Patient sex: M
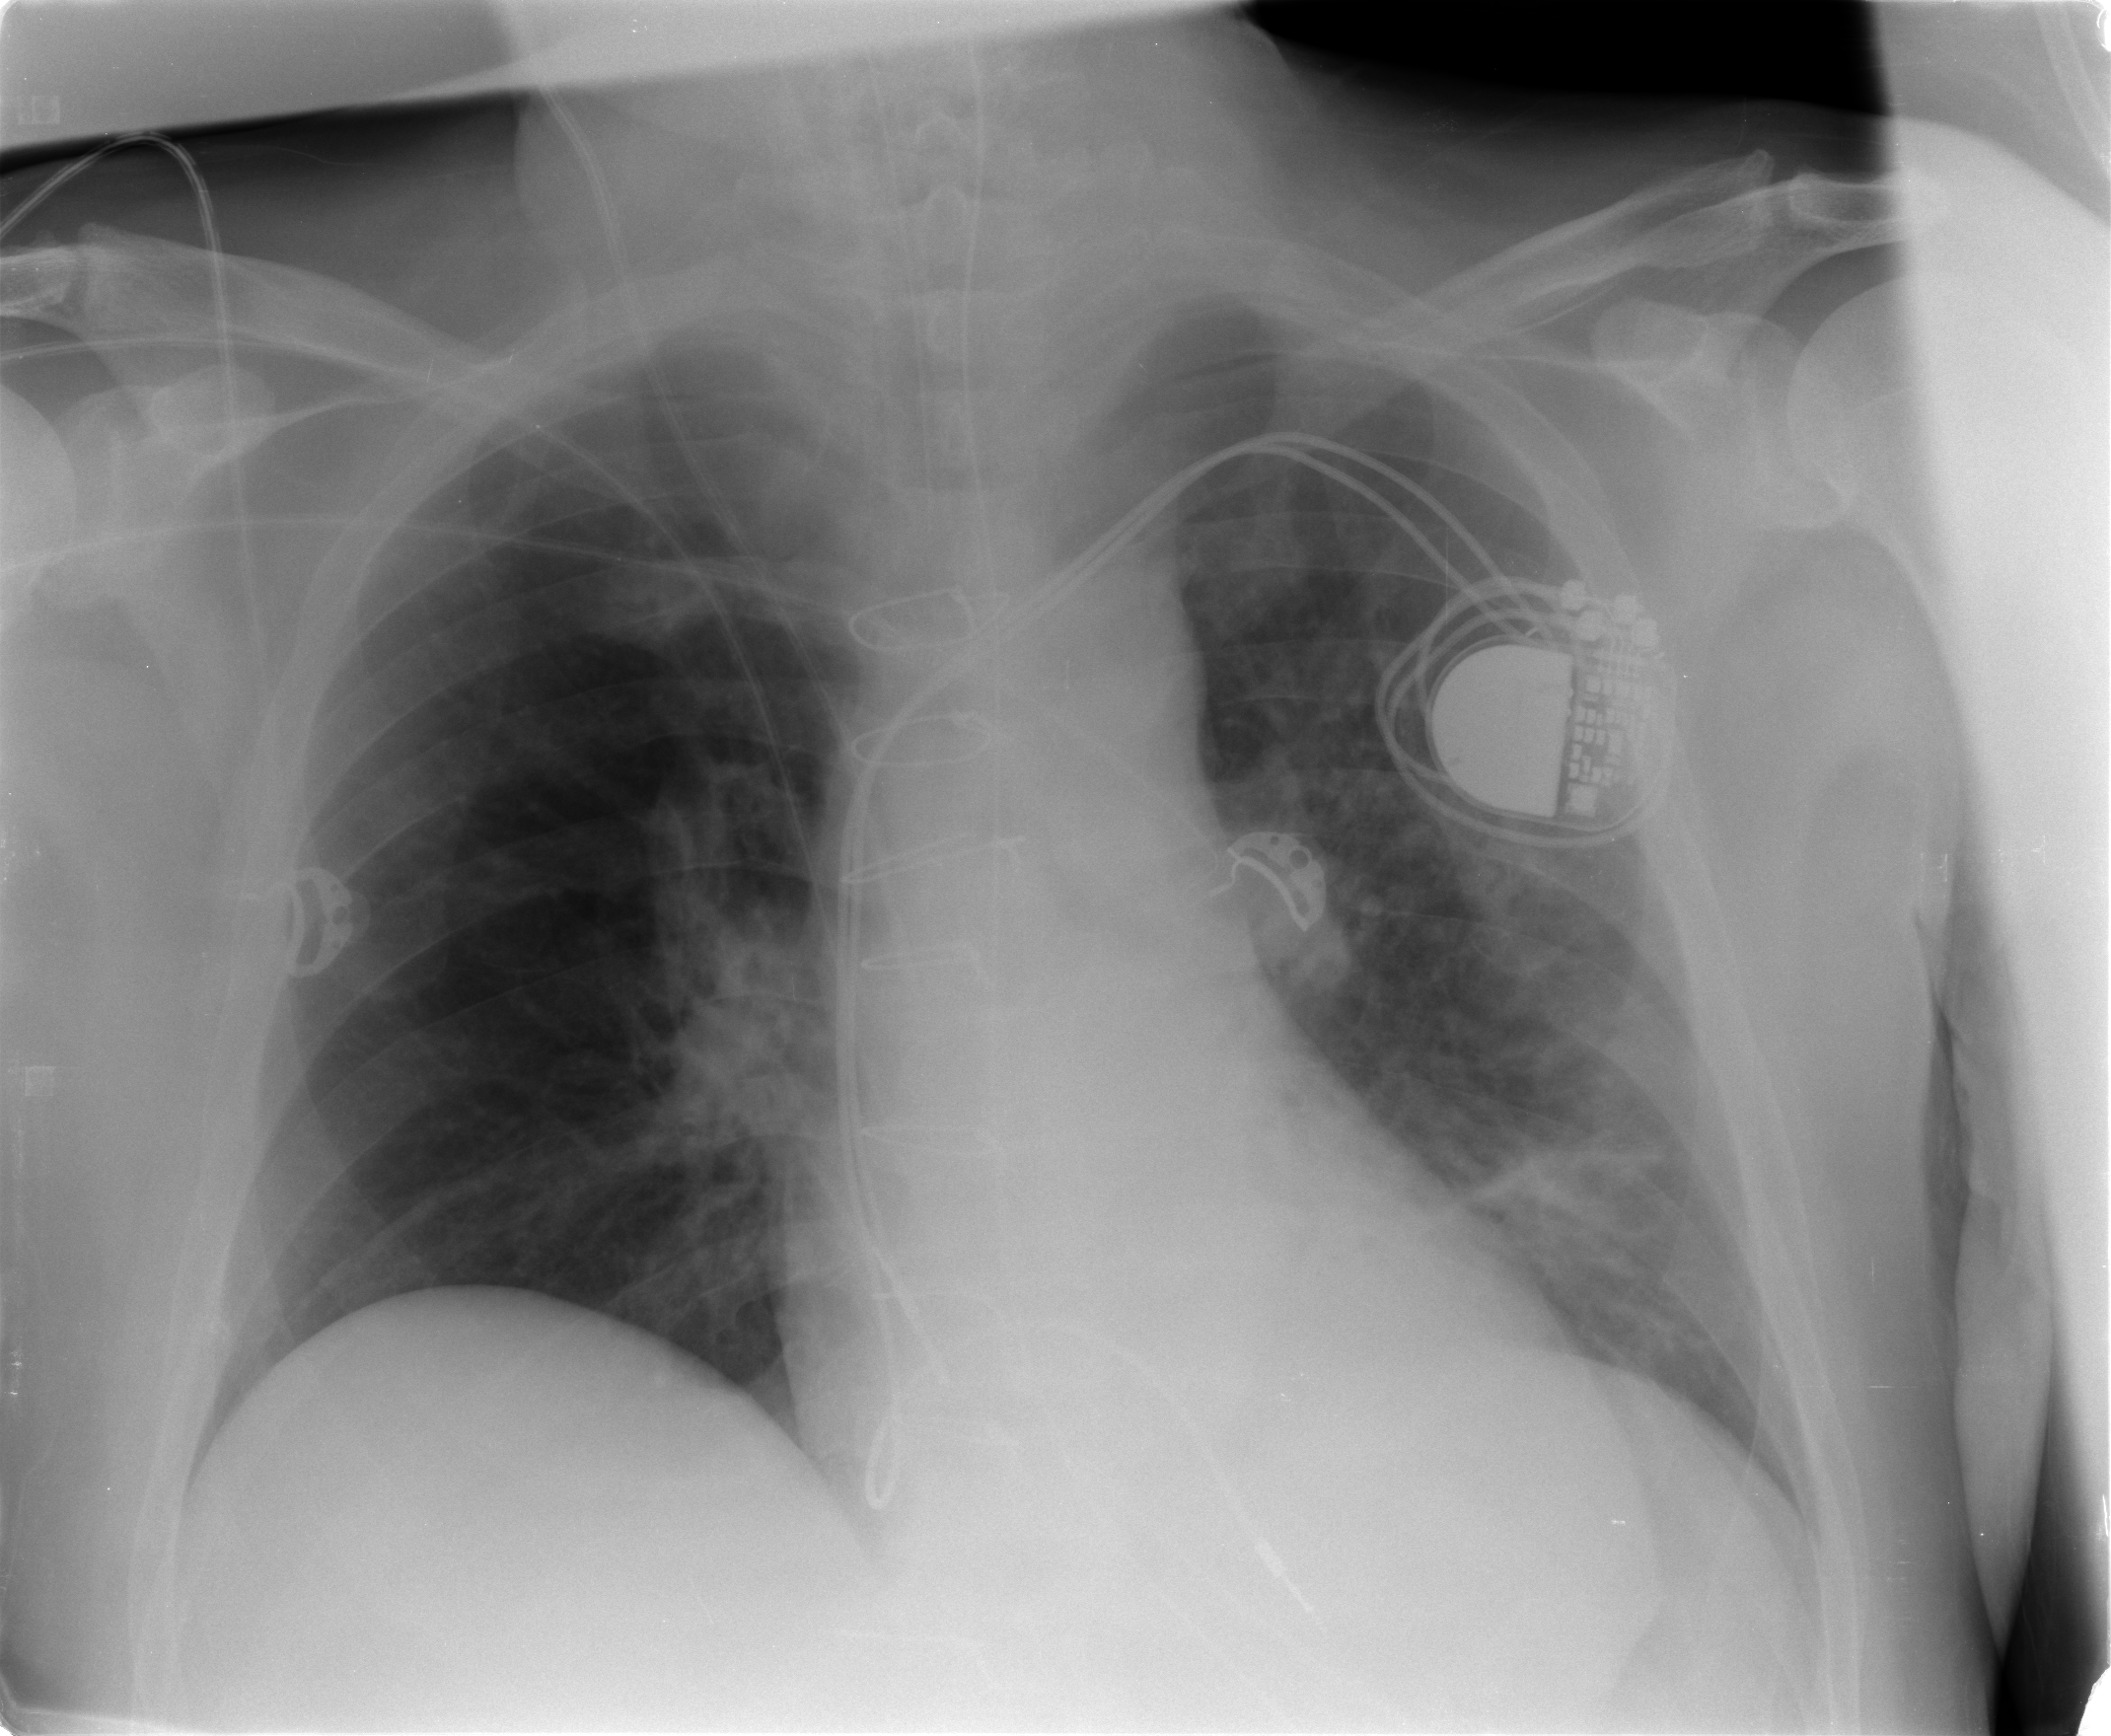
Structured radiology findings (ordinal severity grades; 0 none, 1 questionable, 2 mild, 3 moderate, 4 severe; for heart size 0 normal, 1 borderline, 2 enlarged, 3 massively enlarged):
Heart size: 2
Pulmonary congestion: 0
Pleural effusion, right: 0
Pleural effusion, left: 0
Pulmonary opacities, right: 0
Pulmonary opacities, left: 2
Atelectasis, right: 0
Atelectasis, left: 2